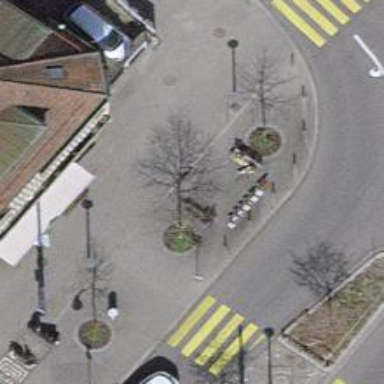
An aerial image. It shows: Bench.